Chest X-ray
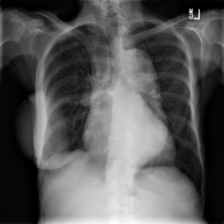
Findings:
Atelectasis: negative
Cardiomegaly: positive
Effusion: negative
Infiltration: positive
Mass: negative
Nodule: negative
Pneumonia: negative
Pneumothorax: negative
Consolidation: negative
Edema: negative
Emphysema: negative
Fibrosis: negative
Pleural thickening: negative
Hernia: negative